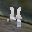
Label: 4